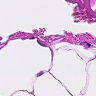
Metastatic tissue present: no